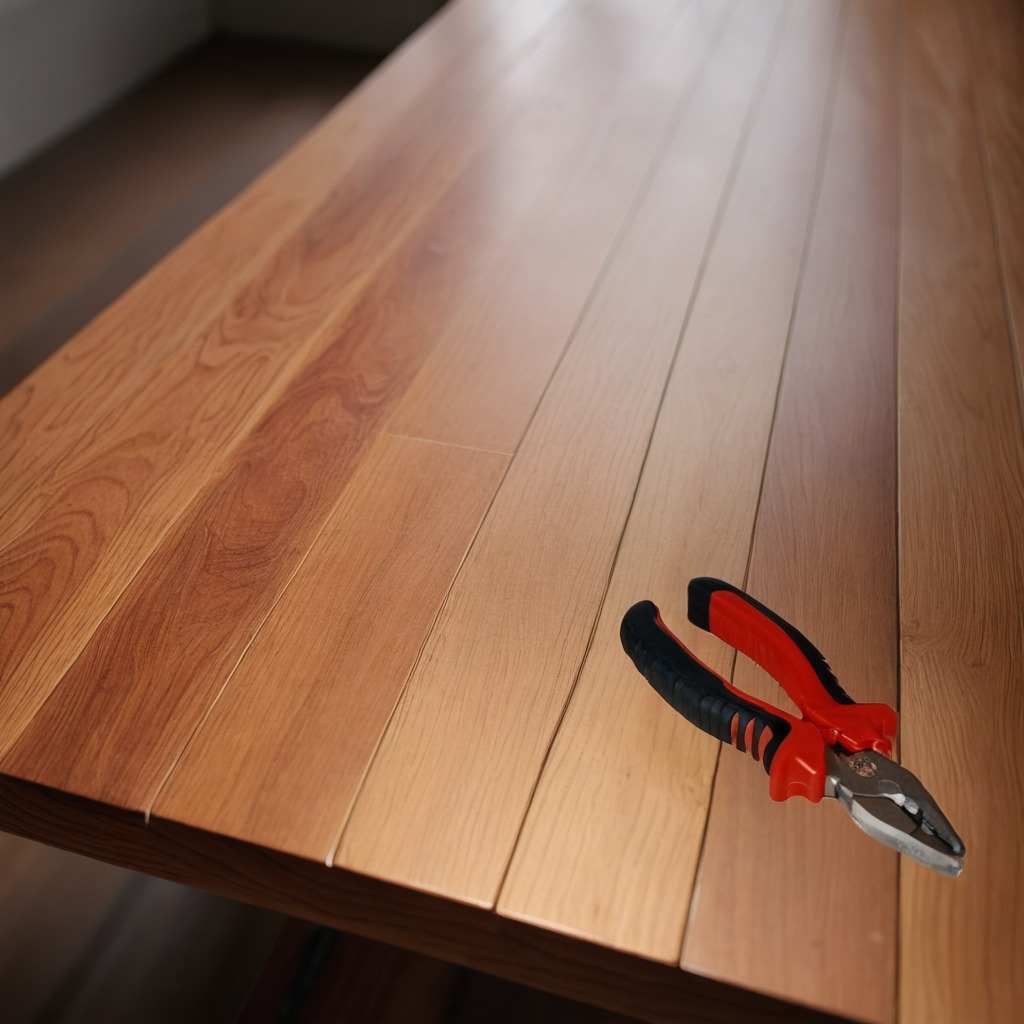
A plier is lying on the wooden table in the carpentry studio.